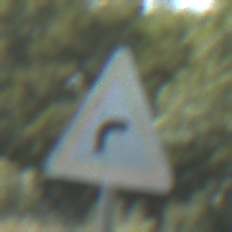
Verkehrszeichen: KurveRechts
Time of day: Midday
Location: Outdoor (Nature)
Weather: Clear
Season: NotSpecified
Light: Natural